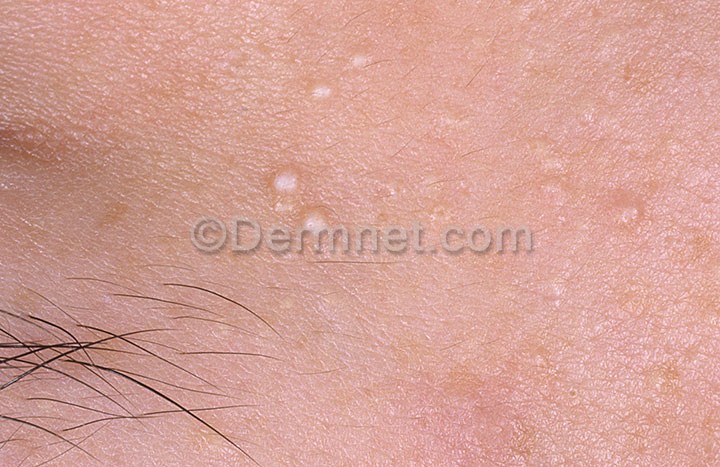
Disease: Acne and Rosacea Photos